Question: Just deployed a rails application to my BlueHost server, installed all of the gems and launched the application with Passenger.
However, when I go to the app I see:

Any idea why the error 'can't convert nil into Hash' is coming up? I've also tried to downgrade the 'json' gem from '1.7.7' to '1.7.5', but with no success. (I changed it back, don't worry)
I thought maybe it hadn't migrated my database at this point. However I just migrated it and am still having the same problem.
To clarify, I am using and
Here is my Gemfile as requested.
'''
source 'https://rubygems.org'
gem 'rails', '4.0.0.beta1'
gem 'jquery-rails'
gem 'turbolinks'
gem 'jbuilder', '~> 1.0.1'
gem 'haml'
gem 'simple_form'
gem 'bootstrap-sass'
gem 'execjs'
gem 'therubyracer'
gem 'rvm-capistrano'
group :assets do
gem 'sass-rails', '~> 4.0.0.beta1'
gem 'coffee-rails', '~> 4.0.0.beta1'
gem 'uglifier', '1.3.0'
end
group :development do
gem 'better_errors'
gem 'binding_of_caller'
gem 'sqlite3'
end
group :production do
gem 'pg'
end
'''
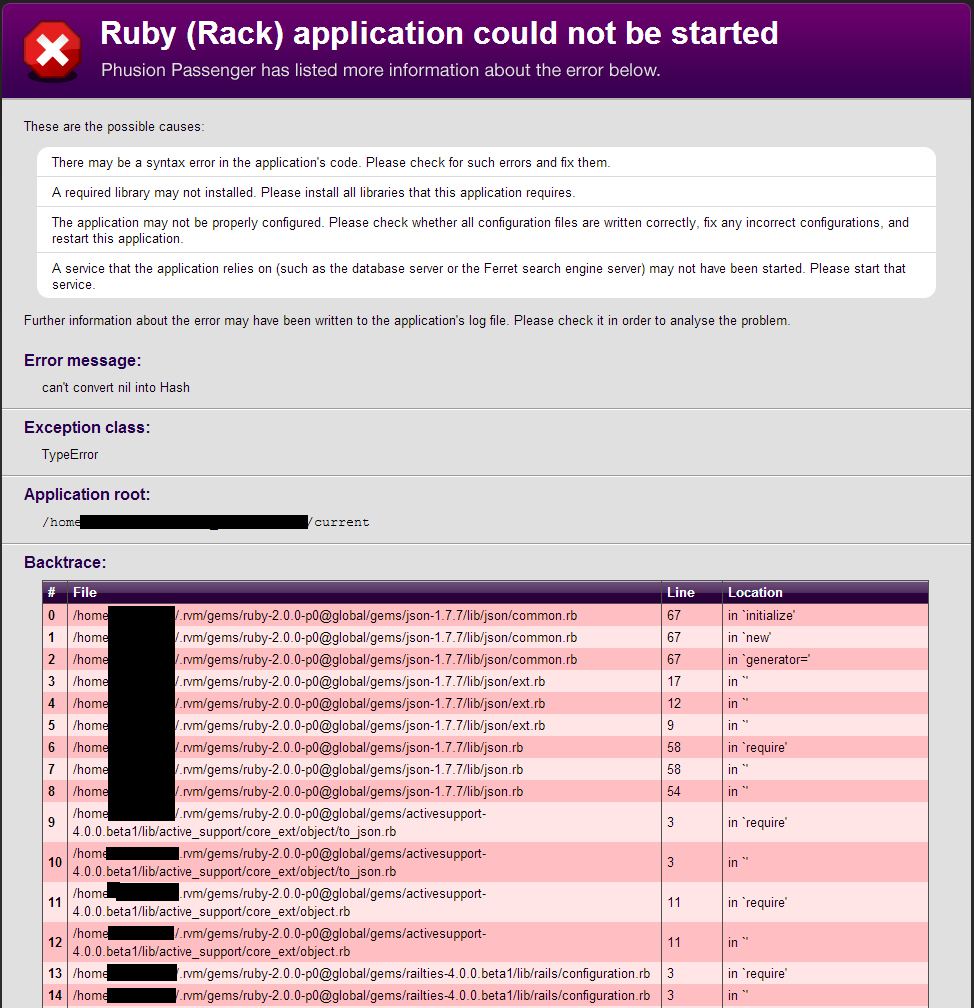
Answer: We changed the server hosting from BlueHost to DigitalOcean. It's working now... not sure what BlueHost was doing to restrict it.